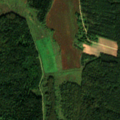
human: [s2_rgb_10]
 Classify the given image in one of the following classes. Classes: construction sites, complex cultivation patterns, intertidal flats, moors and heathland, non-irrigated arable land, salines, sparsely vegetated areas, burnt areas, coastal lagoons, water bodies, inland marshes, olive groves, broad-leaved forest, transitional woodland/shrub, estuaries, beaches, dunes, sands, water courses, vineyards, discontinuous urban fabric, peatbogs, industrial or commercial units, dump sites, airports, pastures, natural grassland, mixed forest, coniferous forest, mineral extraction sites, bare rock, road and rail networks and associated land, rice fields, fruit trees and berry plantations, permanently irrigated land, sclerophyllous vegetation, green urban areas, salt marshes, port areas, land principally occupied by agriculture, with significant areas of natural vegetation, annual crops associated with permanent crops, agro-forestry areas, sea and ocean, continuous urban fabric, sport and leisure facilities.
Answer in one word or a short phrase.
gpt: non-irrigated arable land, pastures, coniferous forest, mixed forest